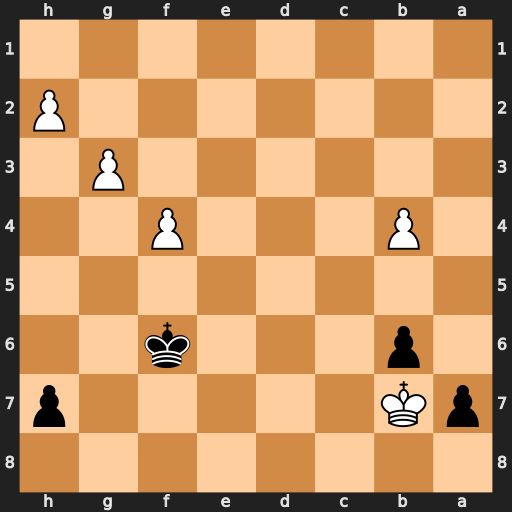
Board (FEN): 8/pK5p/1p3k2/8/1P3P2/6P1/7P/8
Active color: b
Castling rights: -
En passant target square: -
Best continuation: a5 b5 a4 Kxb6 a3